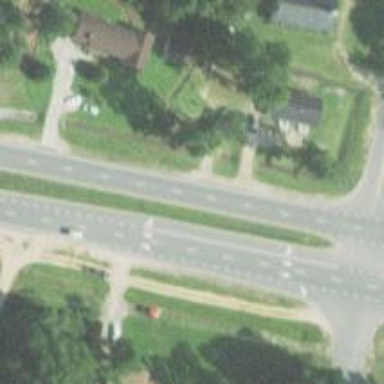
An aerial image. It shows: Asphalt road classified as trunk highway.